Question: I am using Devexpress XtraReport in Windows application for reporting purpose. I have set a parameter param1 having string as type in my XtraReport1 and using following code to pass parameter.
'''
private void button1_Click(object sender, EventArgs e)
{
XtraReport1 report = new XtraReport1();
report.Parameters["param1"].Value = "kashif";
report.Print();
}
'''
when I press button1 the following windows apperas and ask me for param1 values having already displayed "kashif" in it with button "Submit" and "Reset"
My Problem is: I don't want this window to get opened when i Press button1 rather I want to pass directly "kashif" in it without prompting me for param1 value.

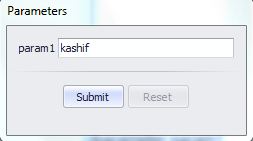
Answer: From their documentation here How To: <URL>
'Add a parameter to a report, set the parameter's Modifiers property to Public, and disable the parameter's Parameter.Visible property. When there are no visible parameters in a report, their values are passed "silently" (without exposing the Parameters UI to end-users).'
'''
private void button1_Click(object sender, EventArgs e)
{
// Create a report instance.
XtraReport1 report = new XtraReport1();
// Obtain a parameter, and set its value.
report.parameter1.Value = 30;
// Hide the Parameters UI from end-users.
report.parameter1.Visible = false;
// Show the report's print preview.
report.ShowPreview();
}
'''